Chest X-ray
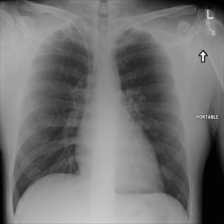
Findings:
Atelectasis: negative
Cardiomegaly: negative
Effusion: negative
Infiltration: negative
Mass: negative
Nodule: negative
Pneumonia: negative
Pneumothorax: negative
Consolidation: negative
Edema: negative
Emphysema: negative
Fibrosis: negative
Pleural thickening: negative
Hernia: negative